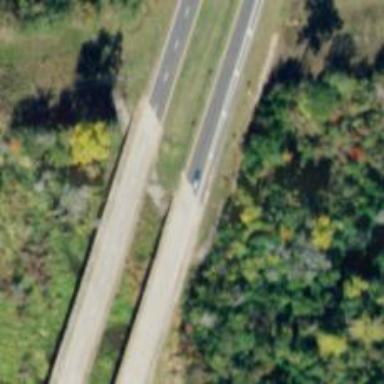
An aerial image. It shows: Bridge on trunk expressway with icy conditions.